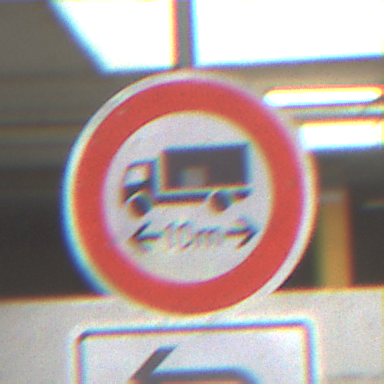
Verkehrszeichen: TatsaechlicheLaenge
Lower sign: RichtungsangabeDurchPfeile2
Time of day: Midday
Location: Roofed (Urban)
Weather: Overcast
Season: NotSpecified
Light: Artificial